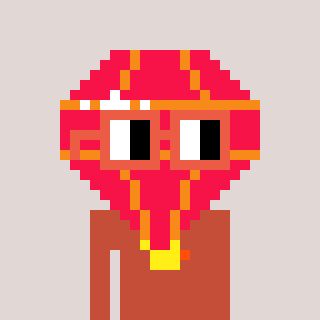
a pixel art character with square orange glasses, a red diamond-shaped head and a rust-colored body on a warm background